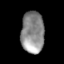
Tissue: skin
Cell type: Endothelial cells
Senescence score: 0.885
Nuclear area (px): 942
Mean DAPI intensity: 140.456